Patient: sex M, age 68
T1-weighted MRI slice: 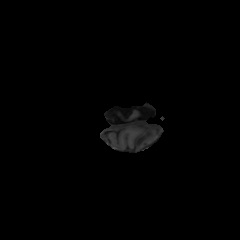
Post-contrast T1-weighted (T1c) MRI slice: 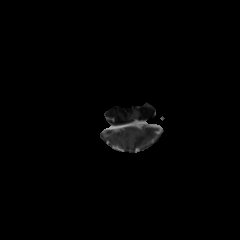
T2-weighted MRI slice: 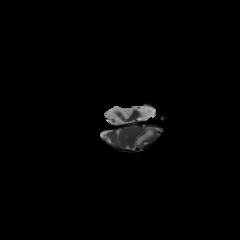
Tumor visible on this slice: yes
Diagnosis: Glioblastoma, IDH-wildtype
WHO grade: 4